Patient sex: M
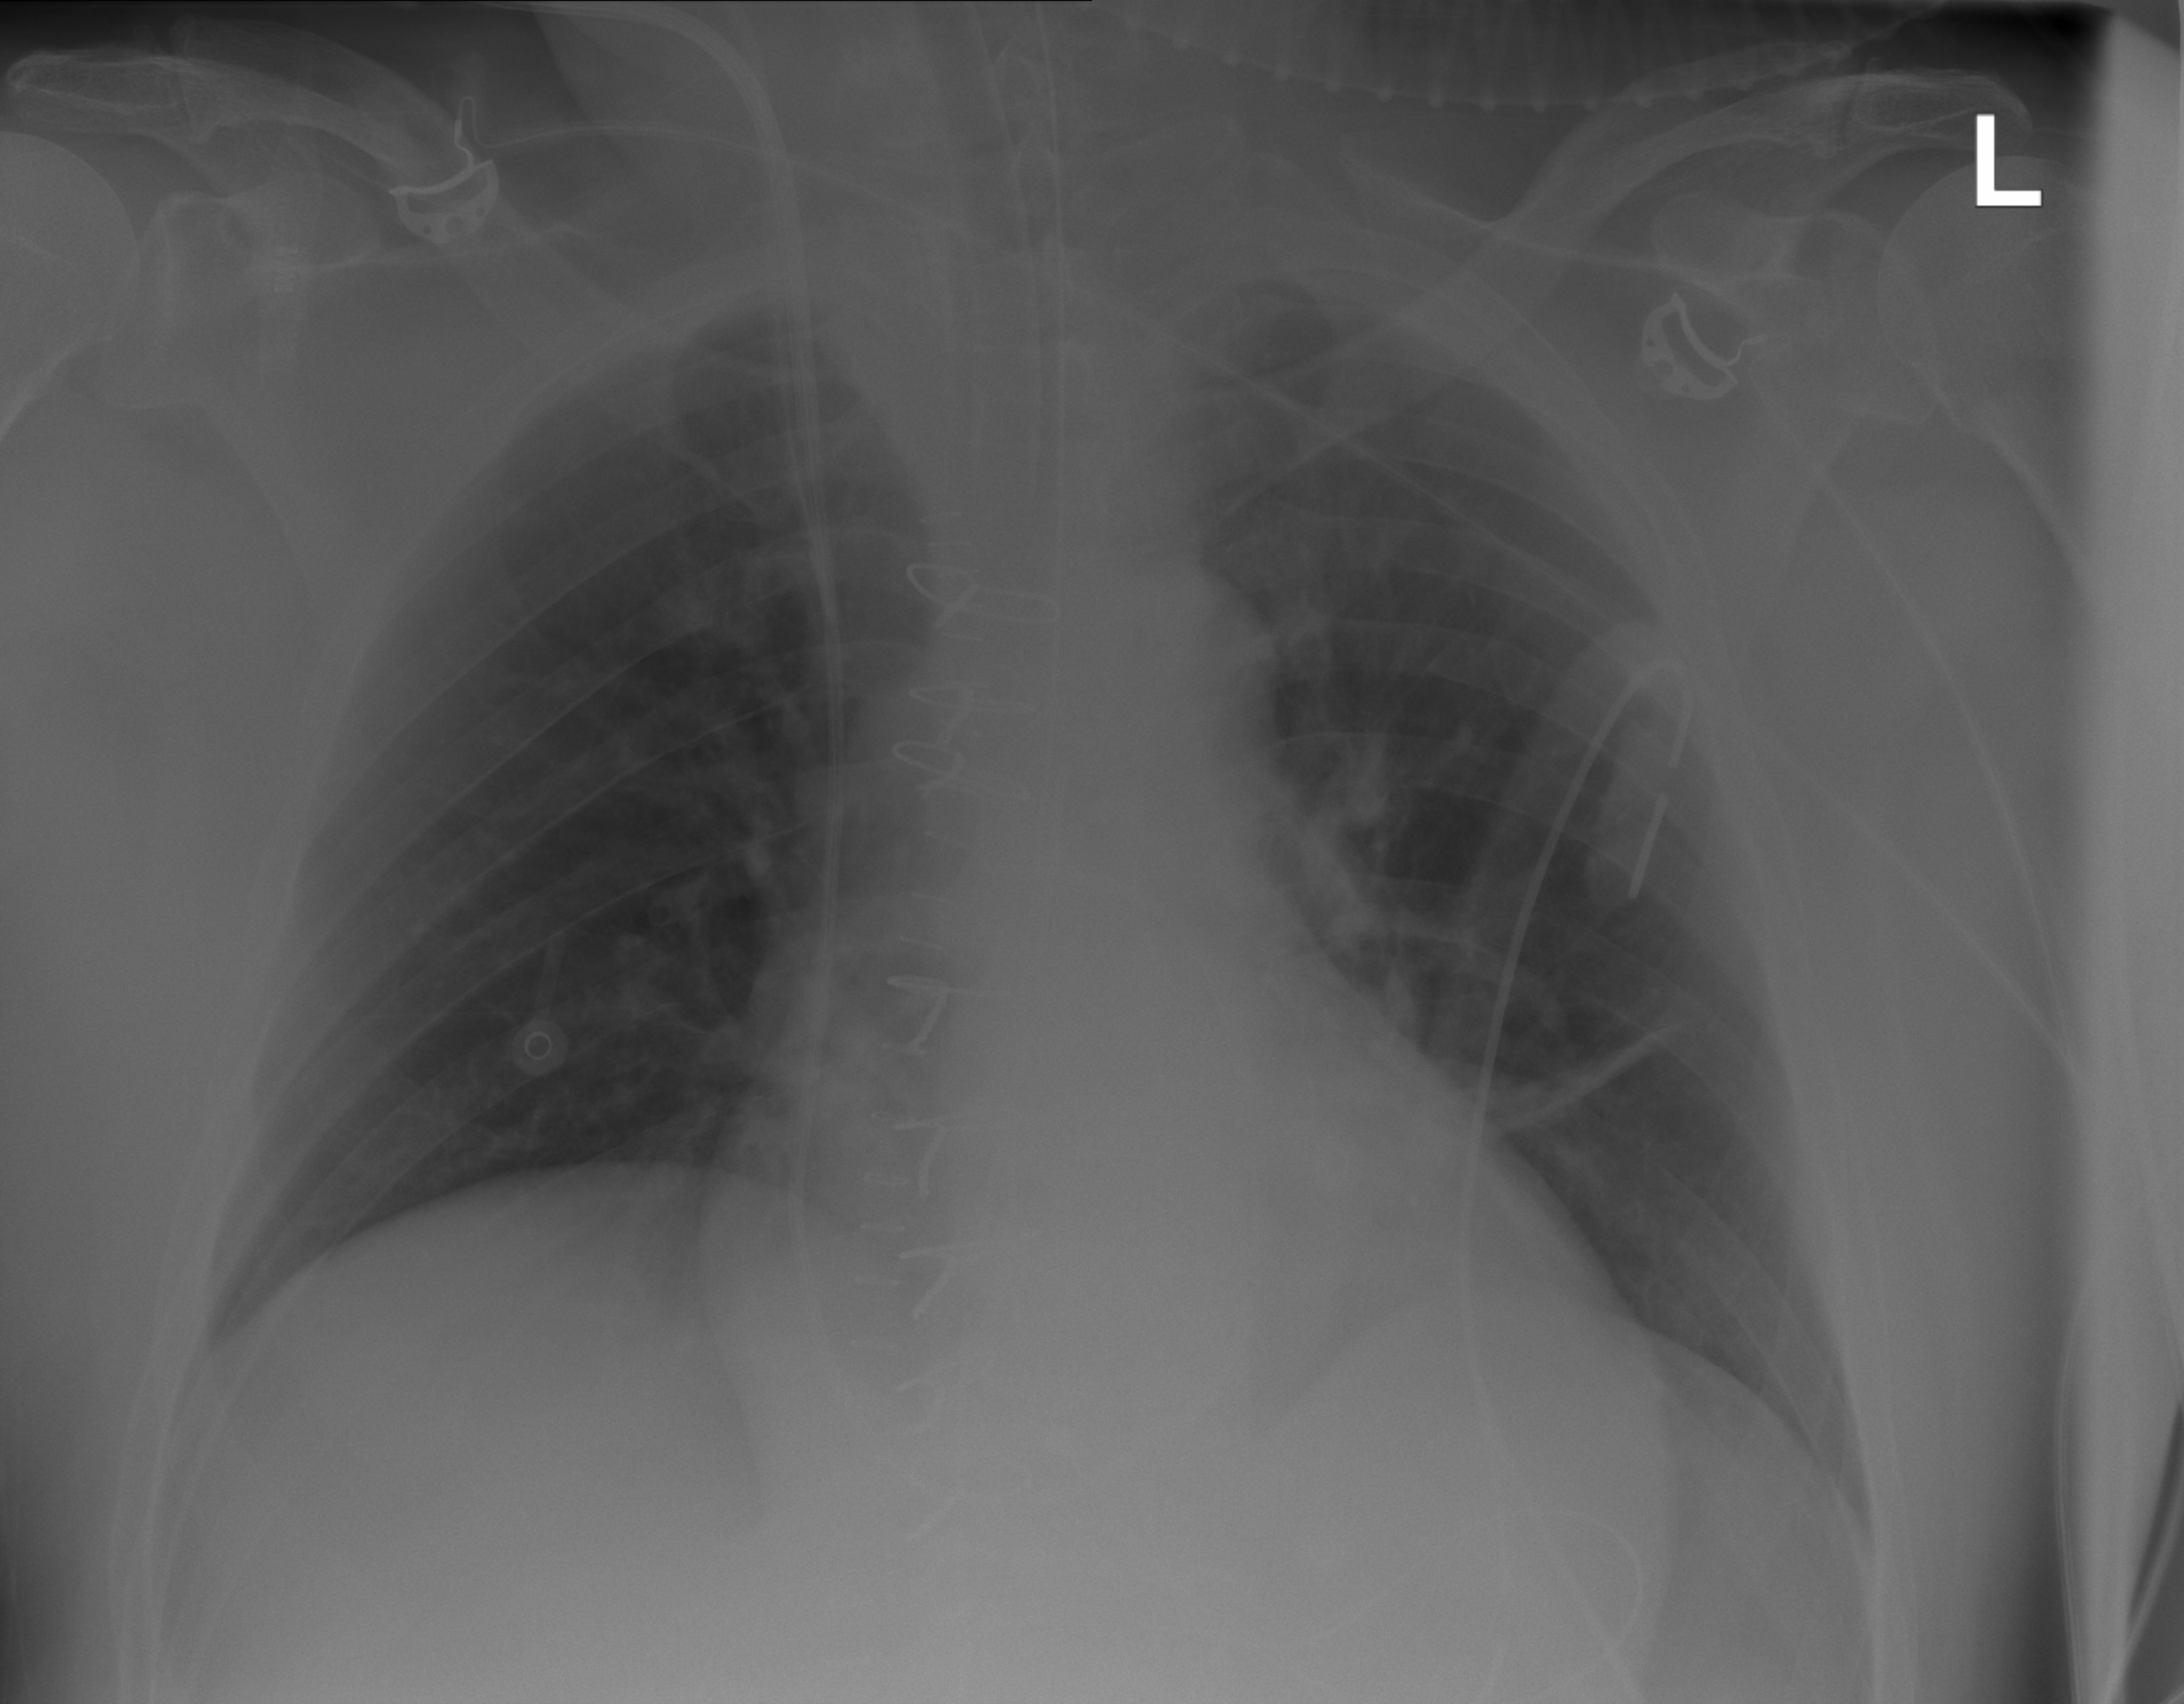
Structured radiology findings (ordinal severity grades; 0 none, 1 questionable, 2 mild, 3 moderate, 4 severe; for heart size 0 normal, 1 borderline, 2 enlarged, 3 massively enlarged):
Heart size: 0
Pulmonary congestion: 0
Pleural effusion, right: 0
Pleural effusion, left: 0
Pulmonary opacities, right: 0
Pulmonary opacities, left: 0
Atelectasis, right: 0
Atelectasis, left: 2